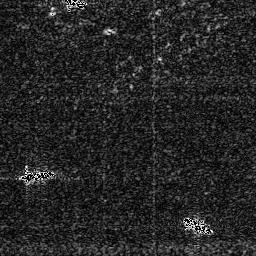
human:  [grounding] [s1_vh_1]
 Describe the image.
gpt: In the satellite image, there is  <ref>1 small ship </ref> <box>[[7, 65, 20, 70, 0]]</box> located at left,  <ref>1 medium ship </ref> <box>[[70, 84, 82, 91, 0]]</box> located at bottom right,  <ref>1 small ship </ref> <box>[[24, 0, 33, 2, 0]]</box> located at top left.